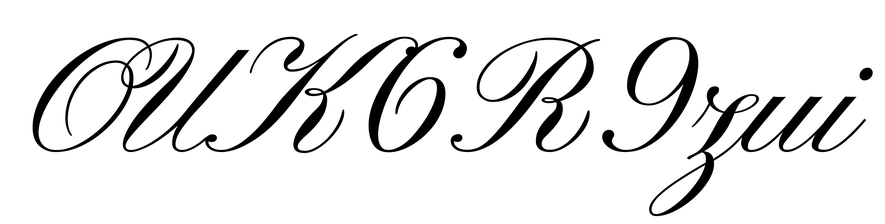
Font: PinyonScript-Regular